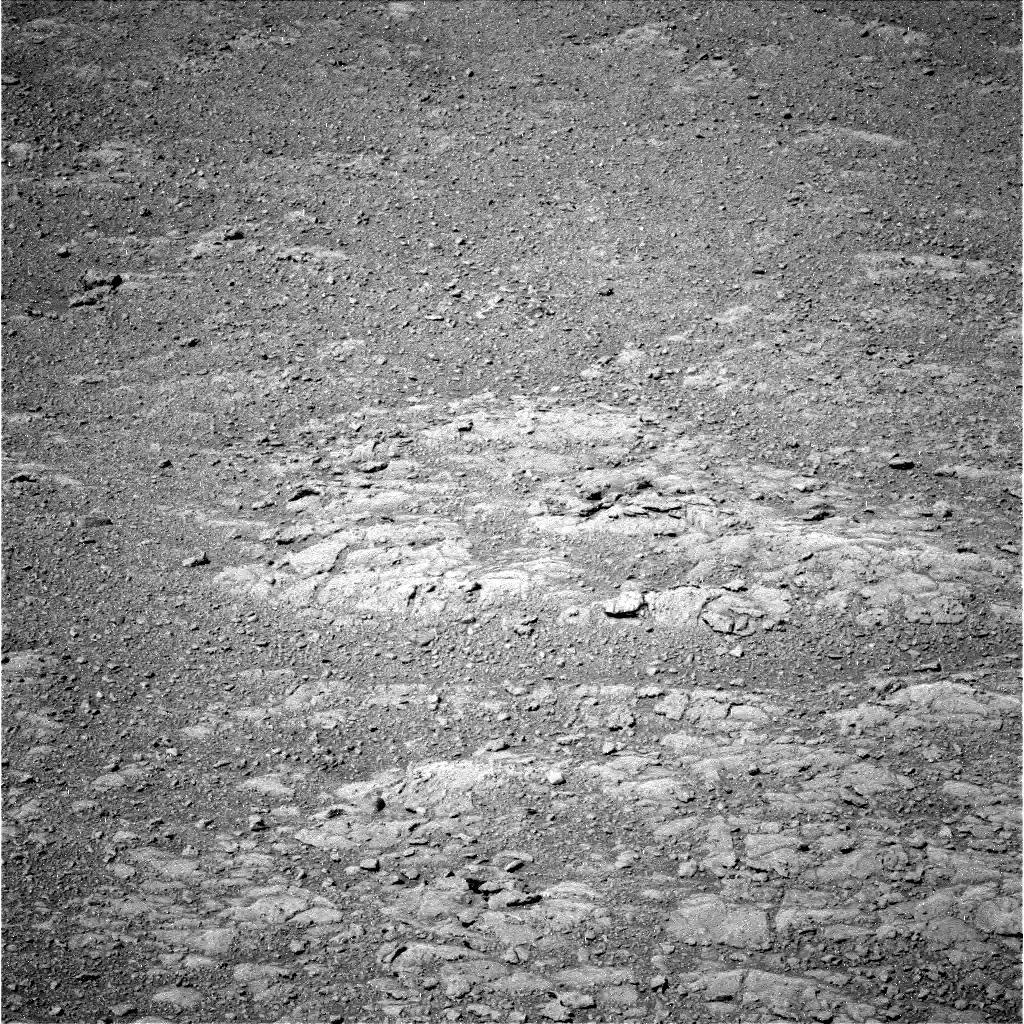
Terrain classes present: Bedrock, Gravel / Sand / Soil